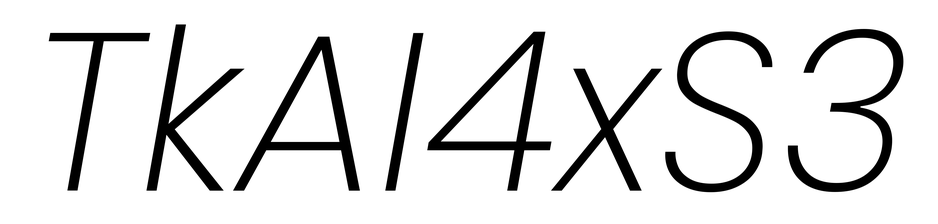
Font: Poppins-ExtraLightItalic